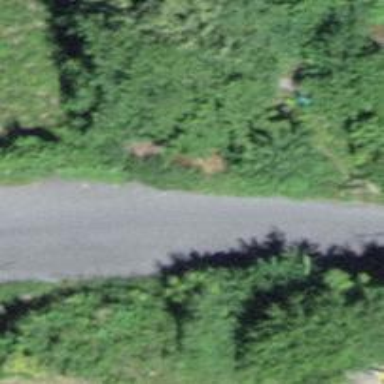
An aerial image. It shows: Unclassified paved road.